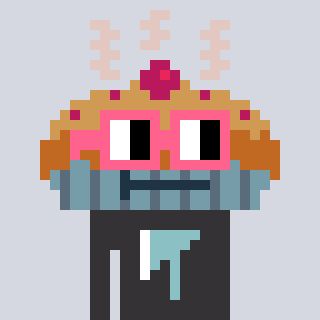
a pixel art character with square pink glasses, a pie-shaped head and a grayscale-colored body on a cool background